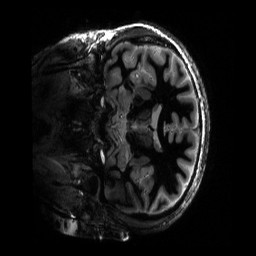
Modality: T1w
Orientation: coronal
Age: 30
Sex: male
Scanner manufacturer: siemens
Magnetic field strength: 6.98 T
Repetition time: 4.5 s
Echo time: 0.00337 s